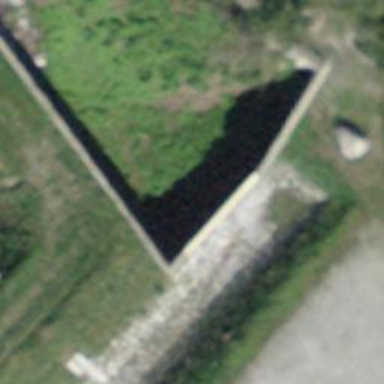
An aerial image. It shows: Retaining wall.